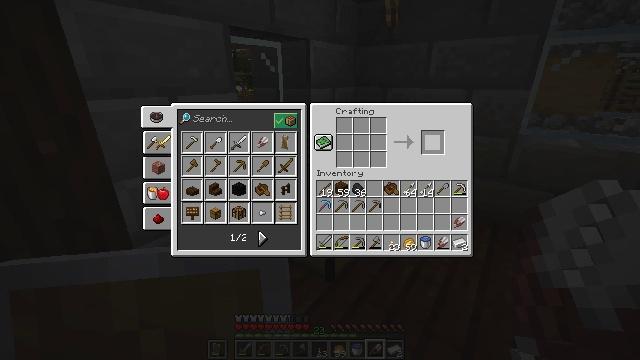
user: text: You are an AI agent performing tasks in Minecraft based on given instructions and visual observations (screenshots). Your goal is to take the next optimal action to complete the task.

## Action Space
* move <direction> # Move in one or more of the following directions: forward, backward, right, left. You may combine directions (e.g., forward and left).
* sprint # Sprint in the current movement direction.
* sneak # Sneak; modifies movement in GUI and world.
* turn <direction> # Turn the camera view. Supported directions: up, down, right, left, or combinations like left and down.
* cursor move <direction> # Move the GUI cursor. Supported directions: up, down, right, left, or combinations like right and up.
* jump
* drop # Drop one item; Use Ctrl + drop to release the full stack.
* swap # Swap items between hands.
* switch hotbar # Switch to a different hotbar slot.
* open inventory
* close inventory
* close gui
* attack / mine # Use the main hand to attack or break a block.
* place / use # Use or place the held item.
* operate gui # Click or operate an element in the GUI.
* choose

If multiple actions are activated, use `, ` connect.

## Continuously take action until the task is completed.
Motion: motion action
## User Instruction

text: Use the crafting table to make shears.
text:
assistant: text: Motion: no_op